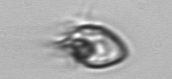
Label: Ciliophora